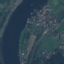
Label: River